Contrast-enhanced CT slice 34 of 85
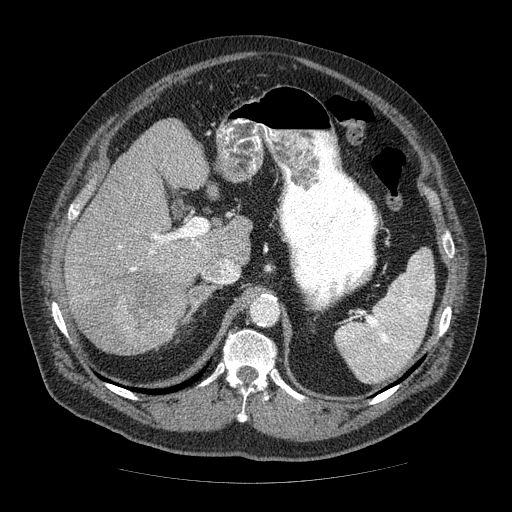
Segmented voxel counts for this case:
Liver: 1144294 voxels
Tumor mass: 108865 voxels
Portal vein: 7260 voxels
Abdominal aorta: 10038 voxels